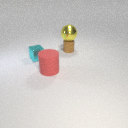
large red rubber cylinder to the left of small brown rubber cylinder